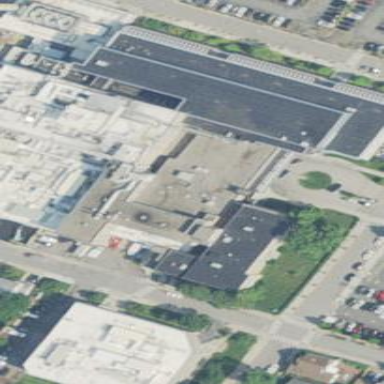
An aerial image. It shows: Hospital building.